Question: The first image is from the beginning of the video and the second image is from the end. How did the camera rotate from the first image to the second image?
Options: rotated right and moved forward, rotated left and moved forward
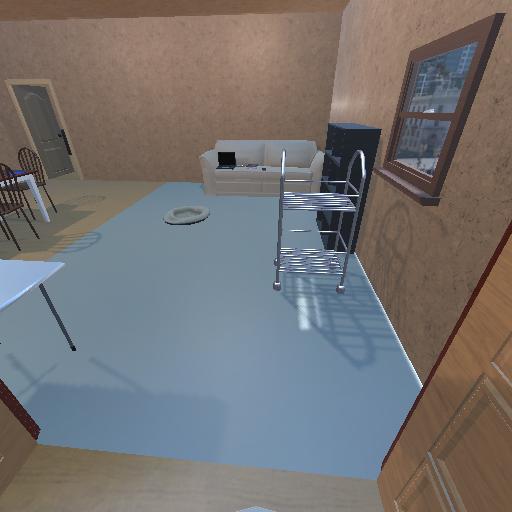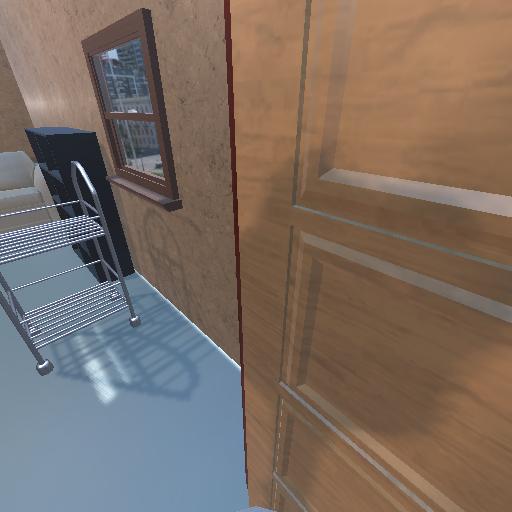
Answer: rotated right and moved forward